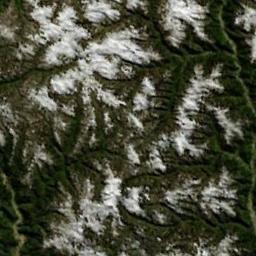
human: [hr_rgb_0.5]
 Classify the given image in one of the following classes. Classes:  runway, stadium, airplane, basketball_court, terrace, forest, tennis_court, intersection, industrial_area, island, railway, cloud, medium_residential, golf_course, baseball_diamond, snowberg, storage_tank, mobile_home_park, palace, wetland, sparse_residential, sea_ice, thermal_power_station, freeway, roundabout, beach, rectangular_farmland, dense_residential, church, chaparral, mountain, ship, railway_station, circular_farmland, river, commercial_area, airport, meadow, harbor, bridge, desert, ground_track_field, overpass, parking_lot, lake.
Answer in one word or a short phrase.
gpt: snowberg